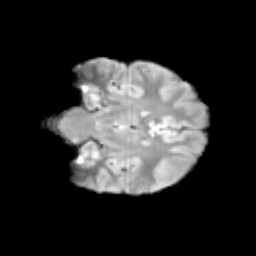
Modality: T2w
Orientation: coronal
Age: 10
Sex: female
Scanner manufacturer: siemens
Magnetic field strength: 3 T
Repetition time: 3.8 s
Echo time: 0.07 s